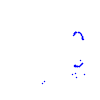
Particle: kaon